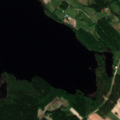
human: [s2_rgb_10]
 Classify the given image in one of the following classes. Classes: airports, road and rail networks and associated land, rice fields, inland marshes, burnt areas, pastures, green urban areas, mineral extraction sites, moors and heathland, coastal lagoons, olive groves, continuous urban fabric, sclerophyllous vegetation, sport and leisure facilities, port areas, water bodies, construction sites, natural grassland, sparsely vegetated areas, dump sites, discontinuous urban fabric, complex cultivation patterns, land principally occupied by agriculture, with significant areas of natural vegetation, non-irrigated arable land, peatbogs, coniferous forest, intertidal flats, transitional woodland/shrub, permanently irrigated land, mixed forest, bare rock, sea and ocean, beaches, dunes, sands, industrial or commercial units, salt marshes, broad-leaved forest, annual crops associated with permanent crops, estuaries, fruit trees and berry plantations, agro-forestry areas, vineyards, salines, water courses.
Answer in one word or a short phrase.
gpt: non-irrigated arable land, land principally occupied by agriculture, with significant areas of natural vegetation, coniferous forest, mixed forest, water bodies